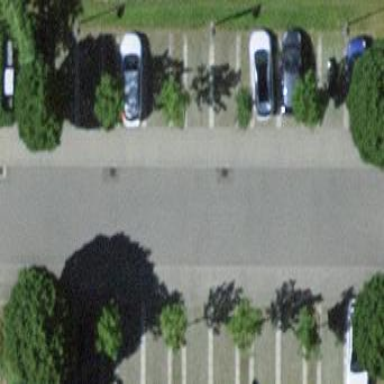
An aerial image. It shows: Parking area with surface.